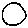
Label: circle